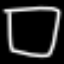
Label: square